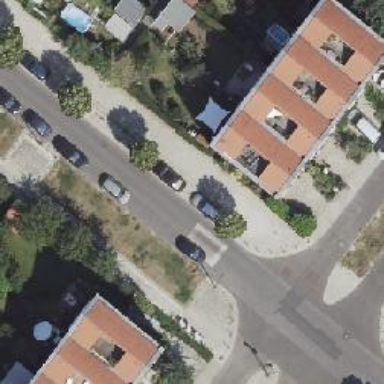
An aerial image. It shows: Bump for traffic calming.